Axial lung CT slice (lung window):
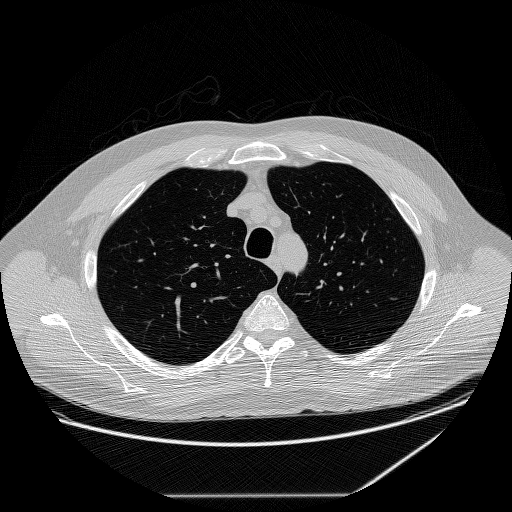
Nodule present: no